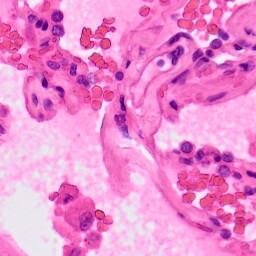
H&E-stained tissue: Lung